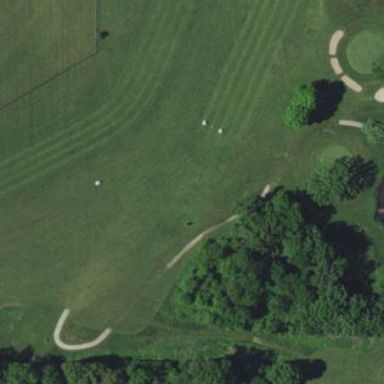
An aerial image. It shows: Golf rough area.